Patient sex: F
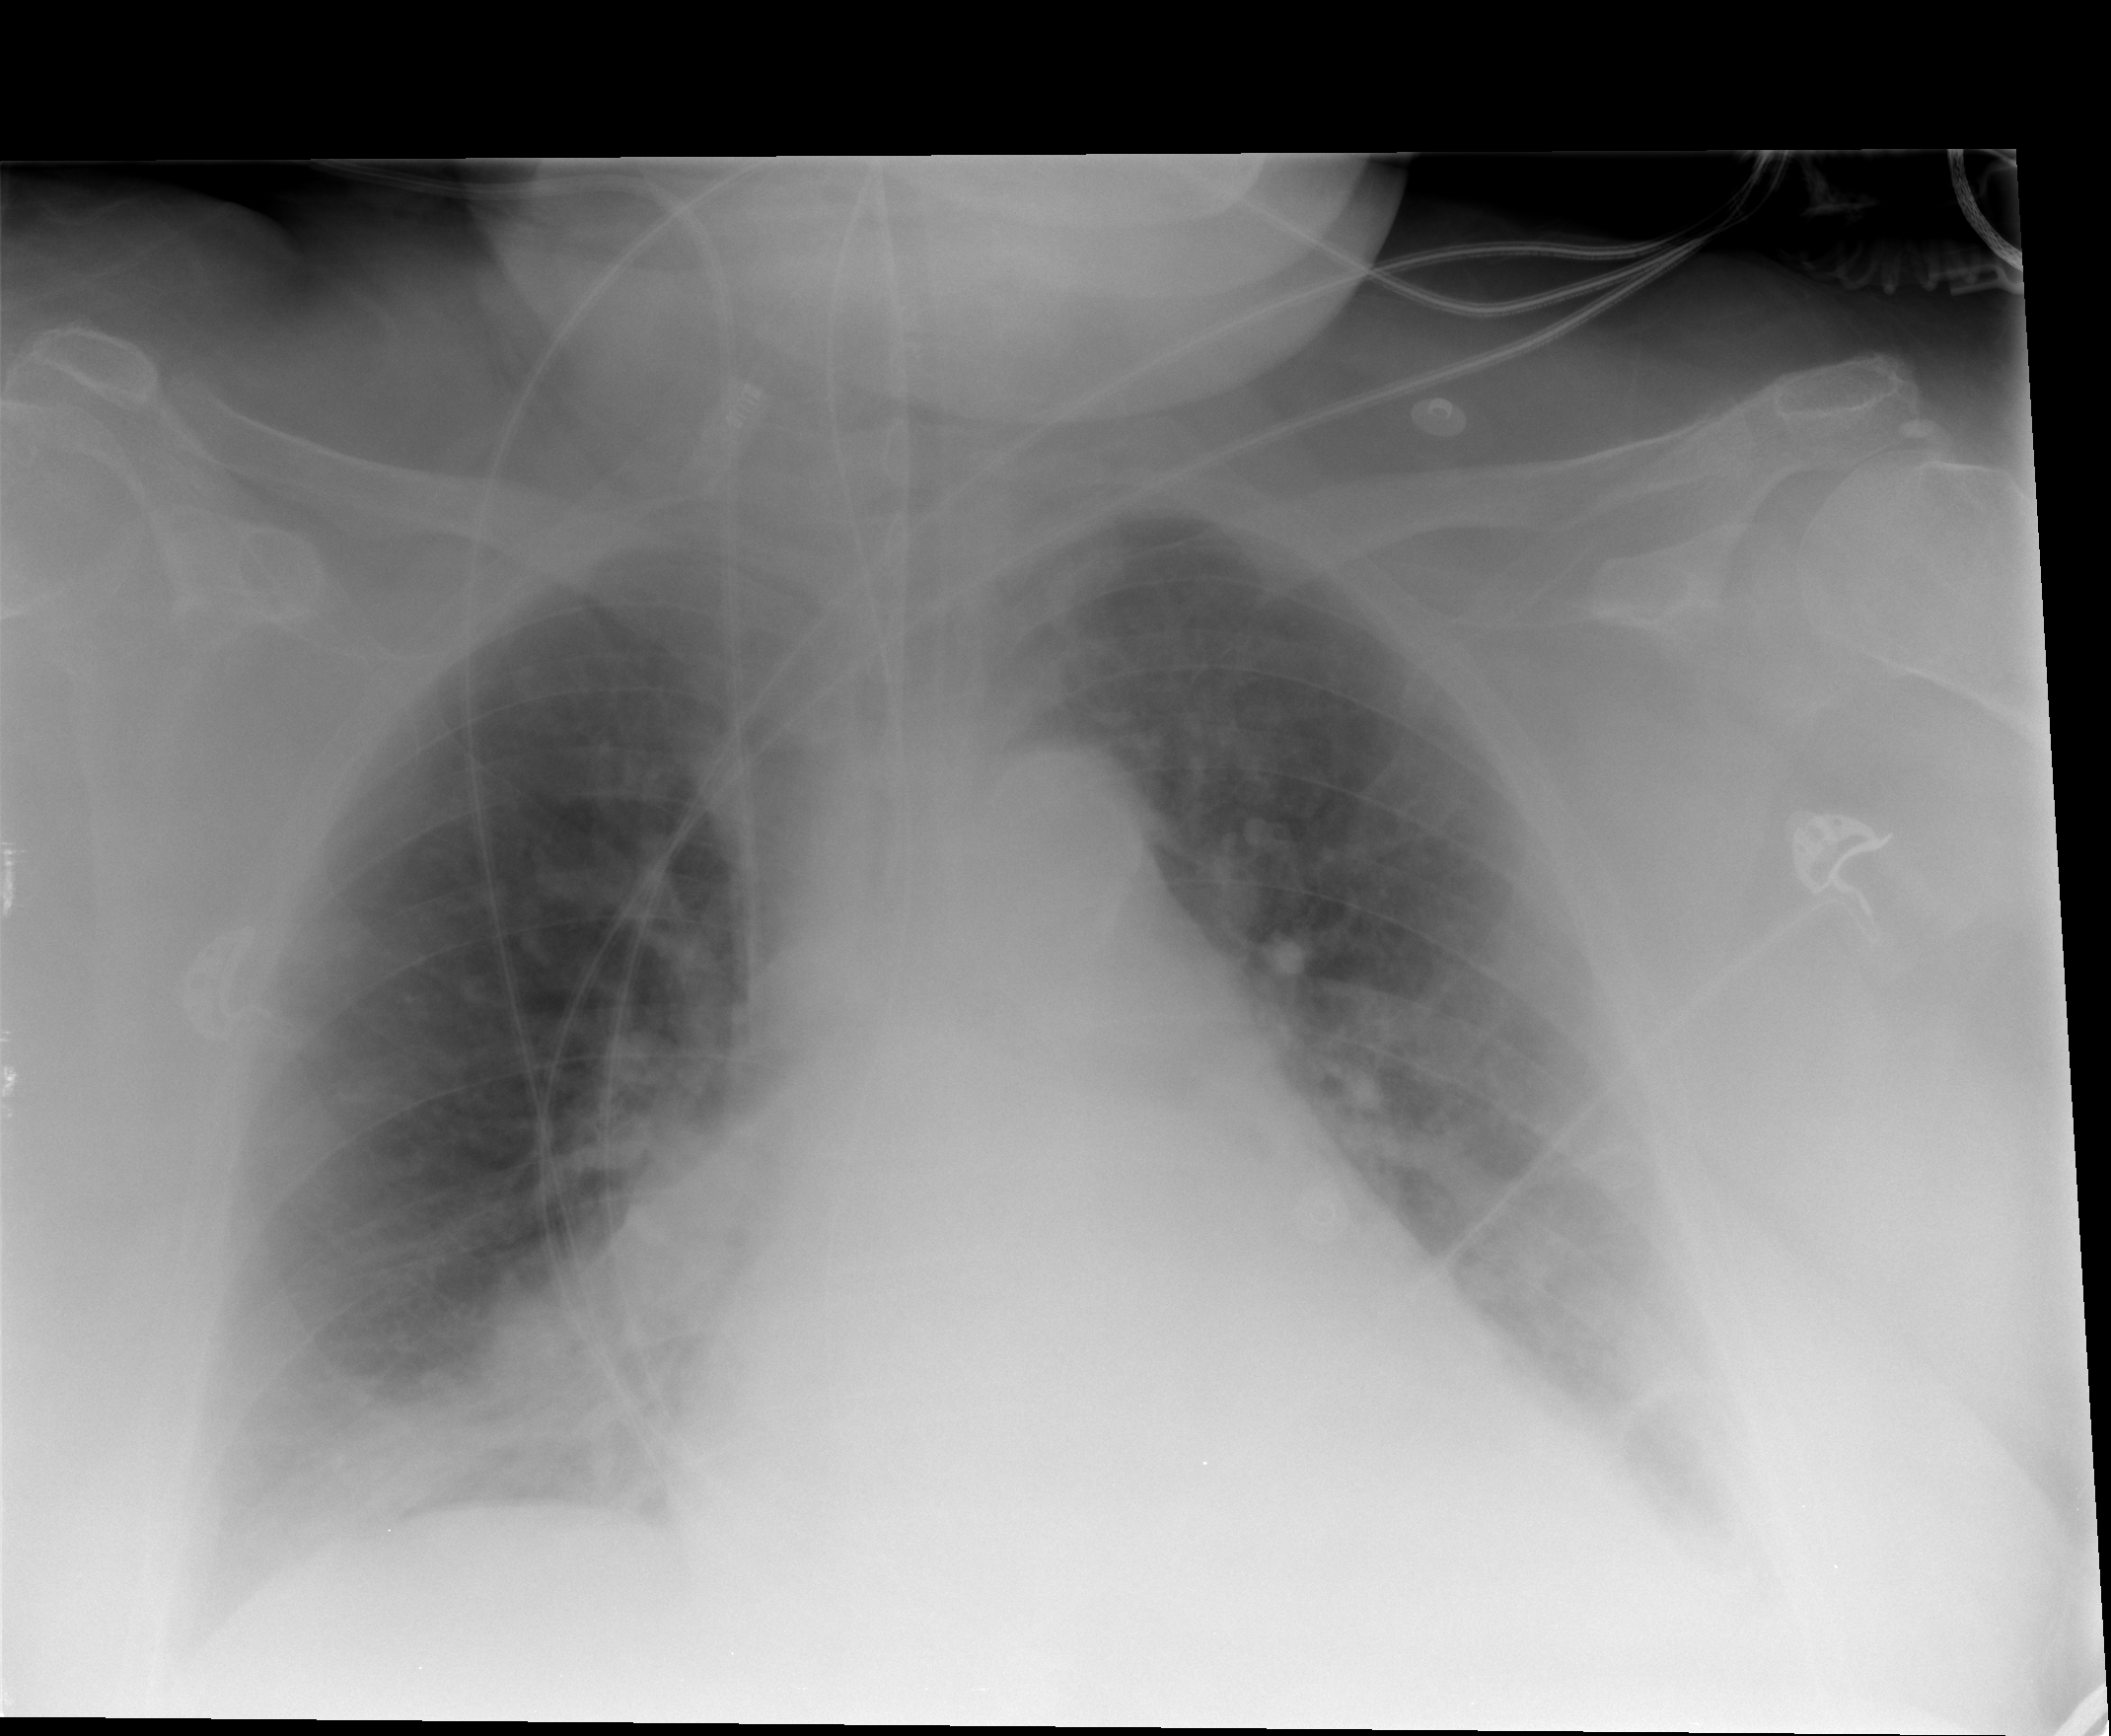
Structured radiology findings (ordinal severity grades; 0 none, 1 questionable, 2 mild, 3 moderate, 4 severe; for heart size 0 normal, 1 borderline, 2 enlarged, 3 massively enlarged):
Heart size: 2
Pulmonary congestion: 3
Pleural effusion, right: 2
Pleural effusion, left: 2
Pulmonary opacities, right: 0
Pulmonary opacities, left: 0
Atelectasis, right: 3
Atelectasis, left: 2